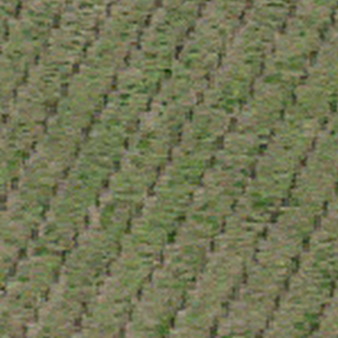
Label: other